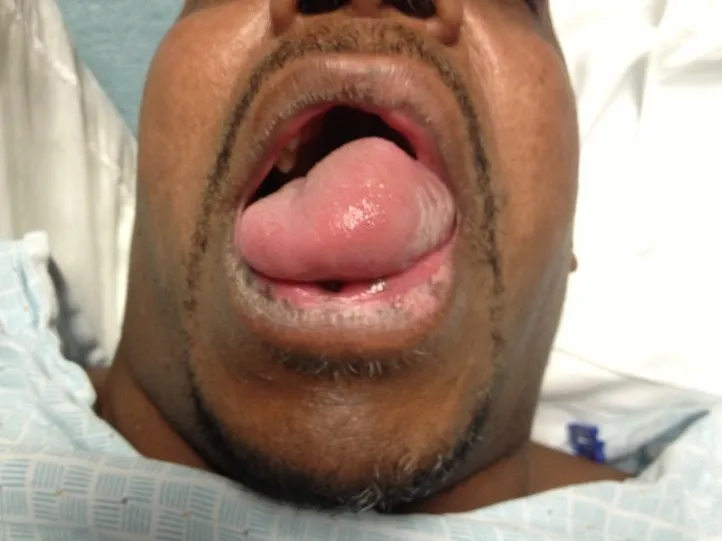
Hemi orolingual swelling after tissue plasminogen activator infusion.
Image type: medical_photograph (other_medical_photograph)